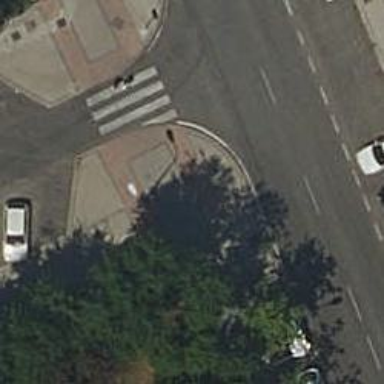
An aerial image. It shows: Sidewalk.